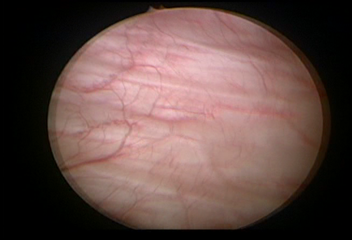
Modality: WLC
Class: Normal mucosa
Bladder cancer association: No